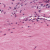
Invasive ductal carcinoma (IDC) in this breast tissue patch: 0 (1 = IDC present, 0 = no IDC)